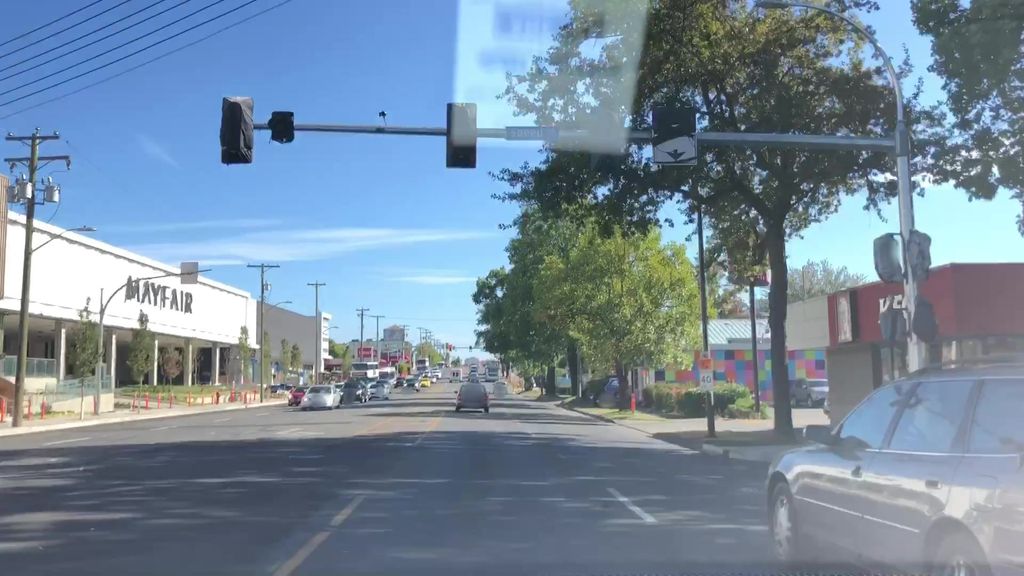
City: victoria